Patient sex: M
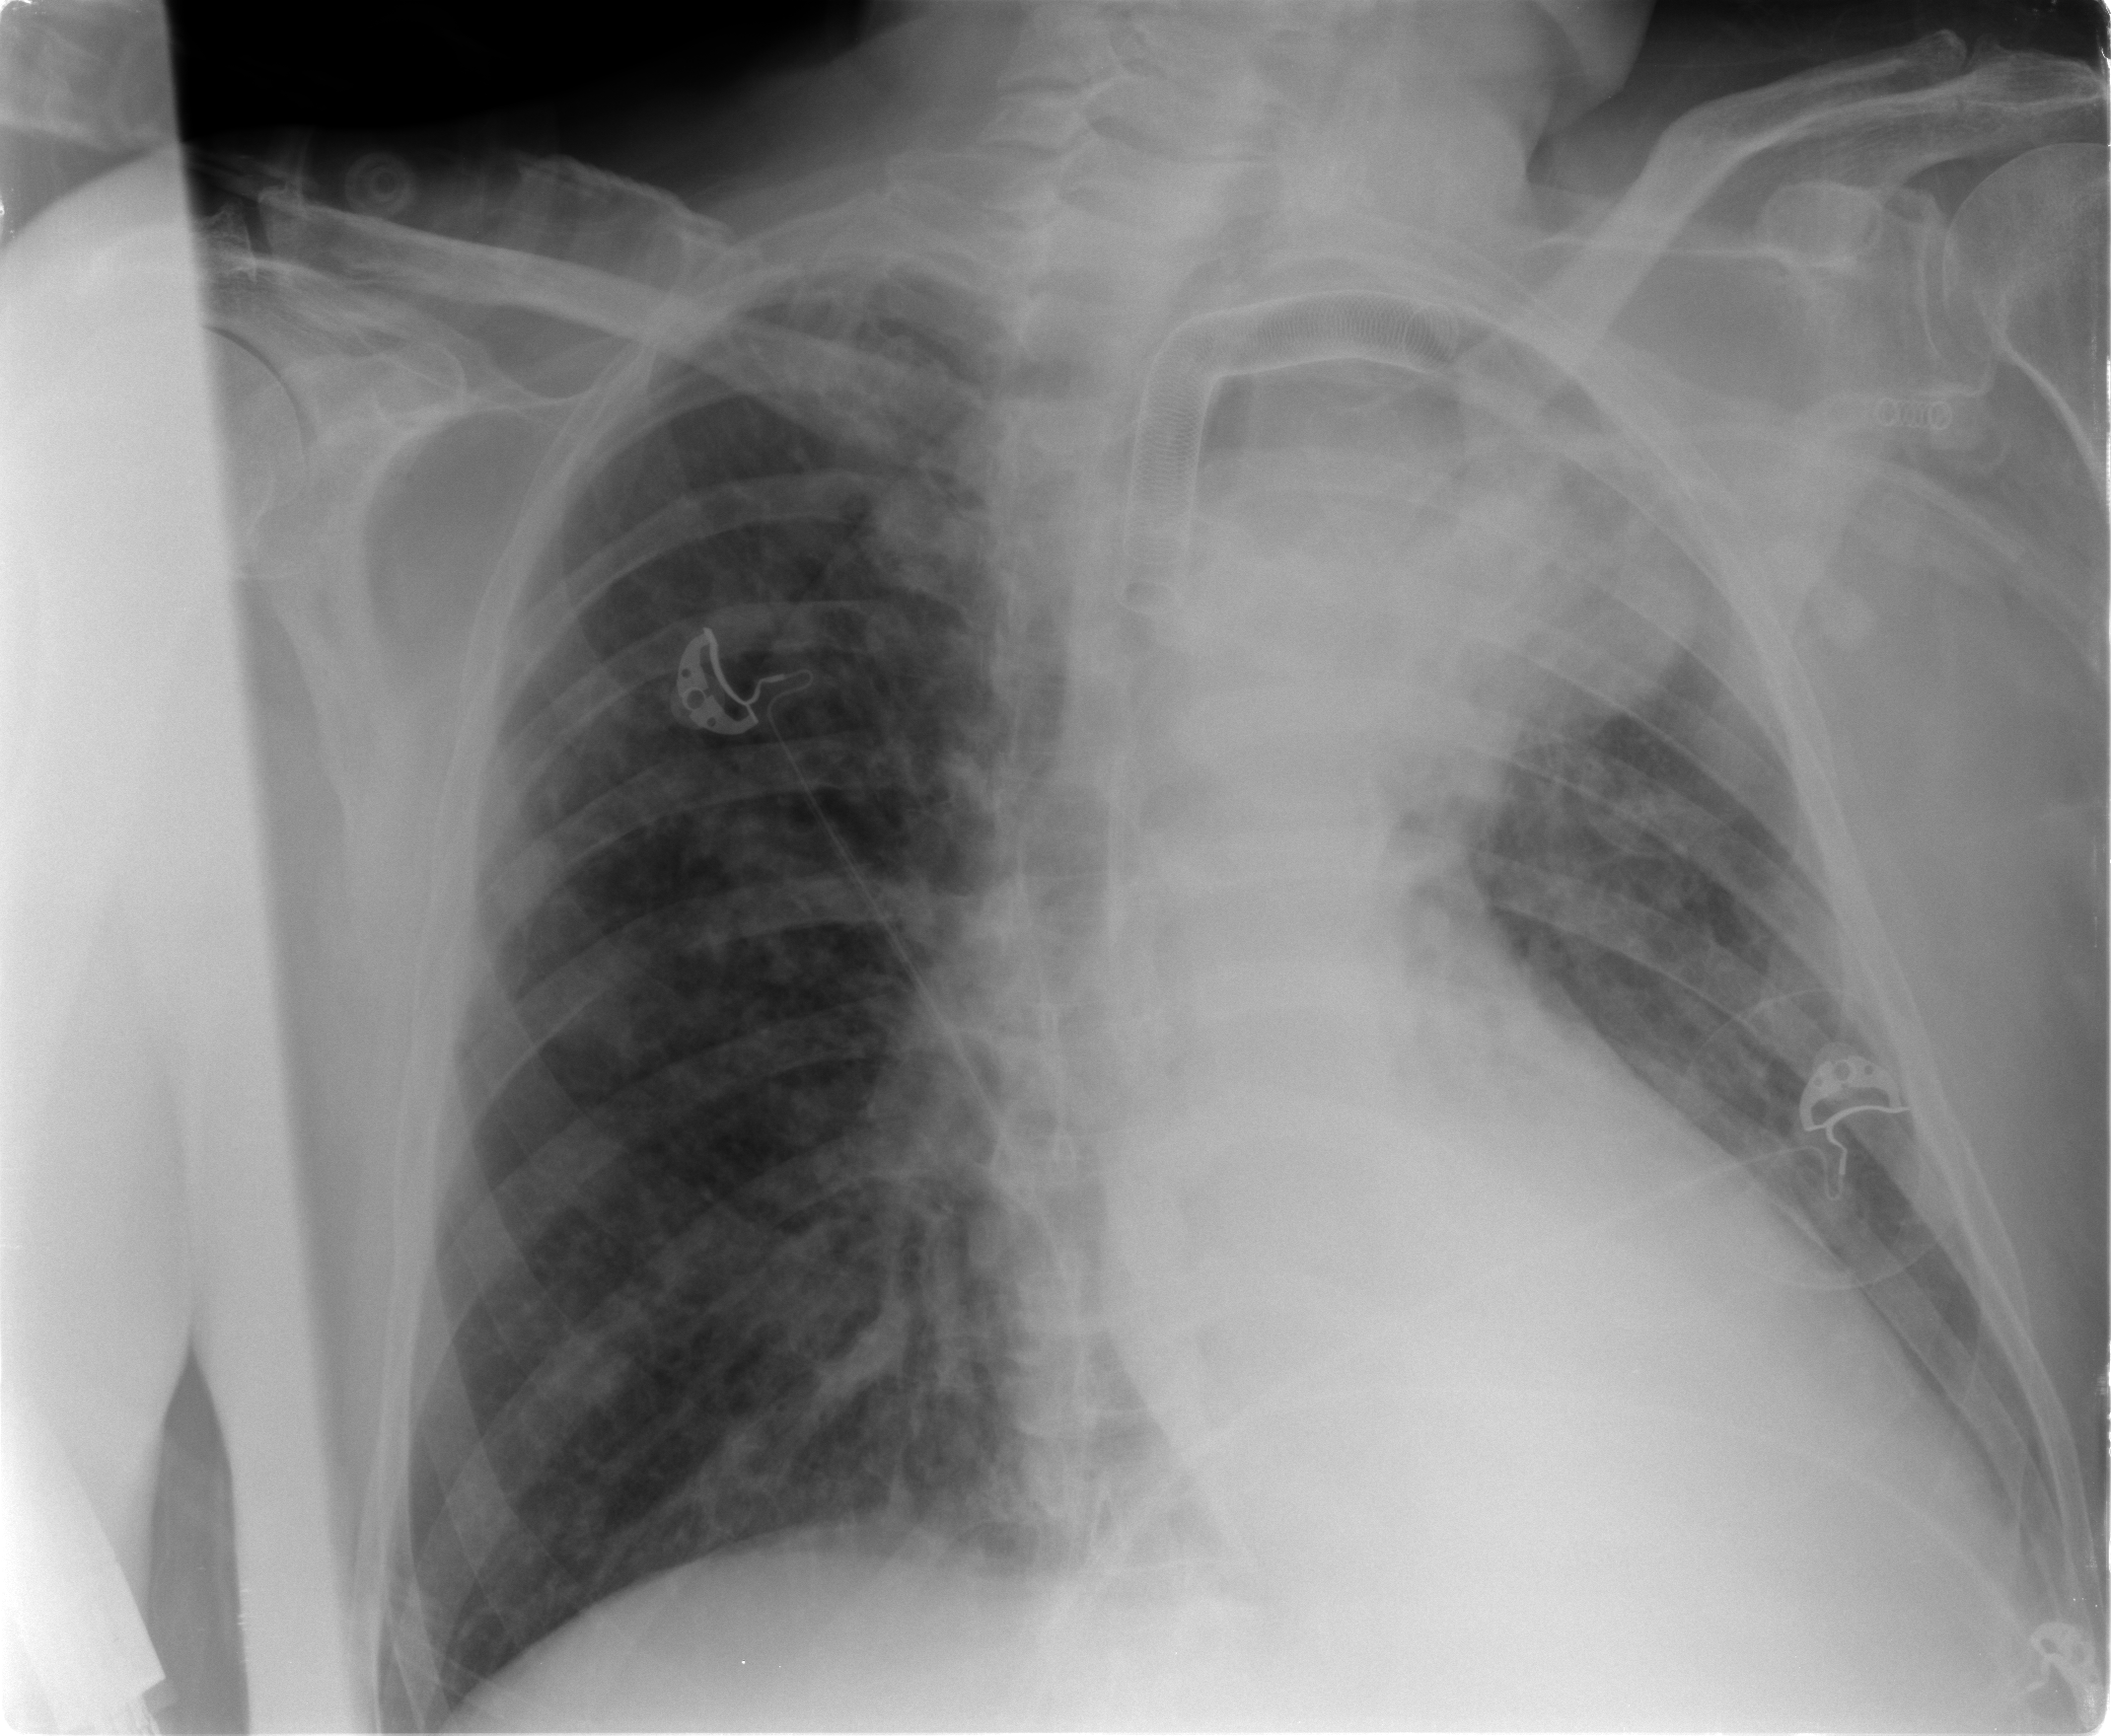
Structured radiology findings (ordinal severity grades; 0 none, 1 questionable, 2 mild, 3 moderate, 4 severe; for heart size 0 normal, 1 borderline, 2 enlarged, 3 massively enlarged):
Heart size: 0
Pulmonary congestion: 2
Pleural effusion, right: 0
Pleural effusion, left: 0
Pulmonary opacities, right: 2
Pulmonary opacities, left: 2
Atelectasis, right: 0
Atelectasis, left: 2